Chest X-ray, AP view. Patient: 25 years old, sex F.
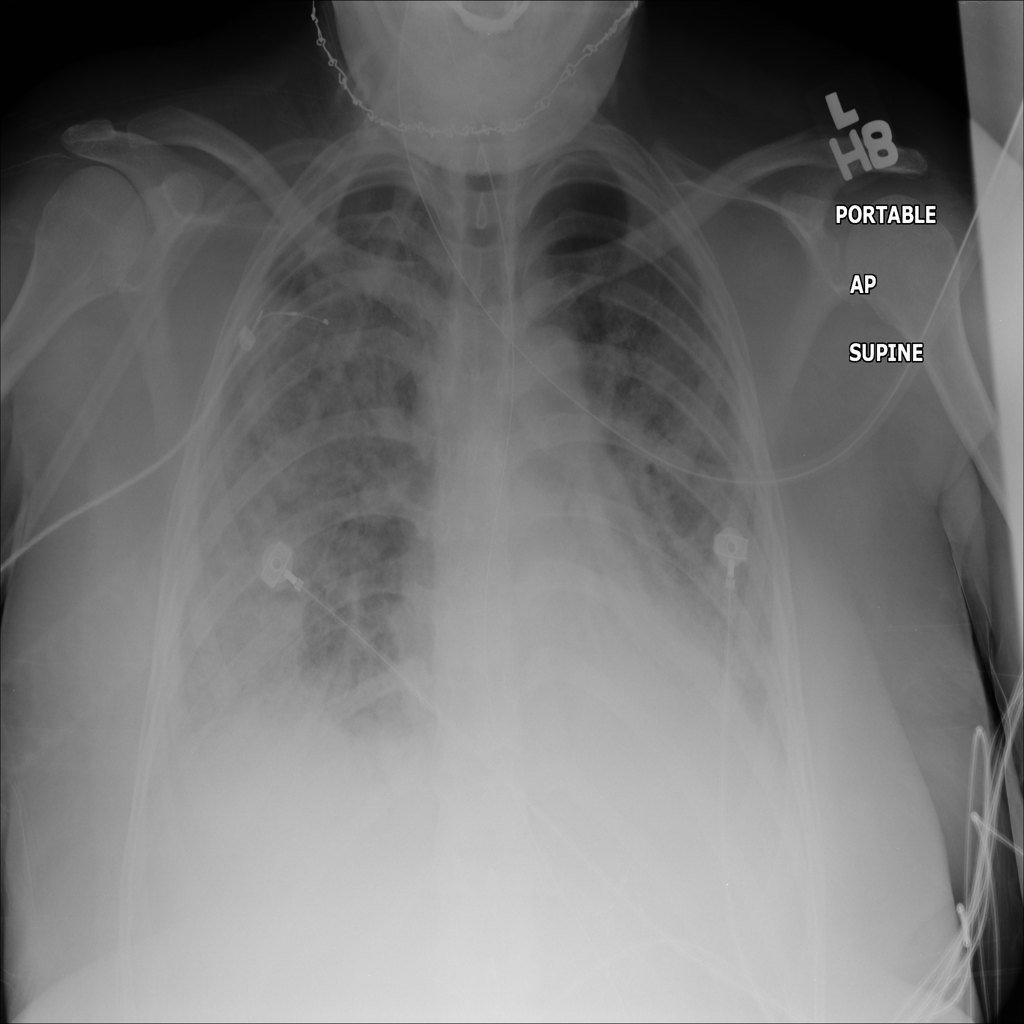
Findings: Consolidation, Infiltration